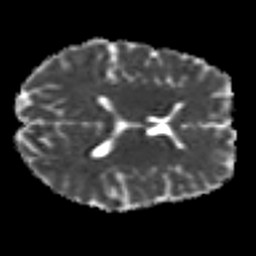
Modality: MD
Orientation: axial
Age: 27
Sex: male
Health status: healthy
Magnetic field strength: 3 T
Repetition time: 8.4 s
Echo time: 0.0926 s